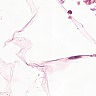
Metastatic tissue present: no